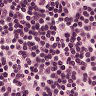
Metastatic tissue present: no